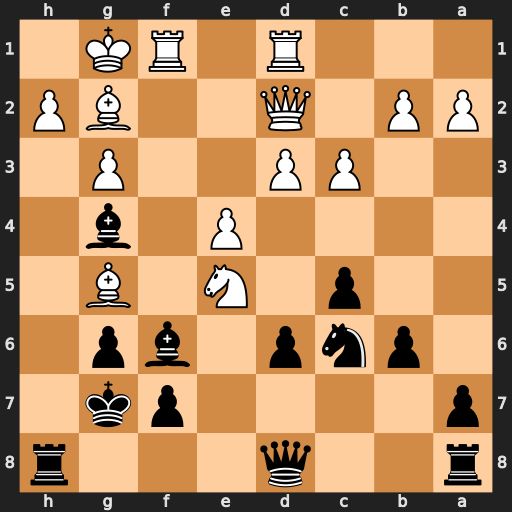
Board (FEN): r2q3r/p4pk1/1pnp1bp1/2p1N1B1/4P1b1/2PP2P1/PP1Q2BP/3R1RK1
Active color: b
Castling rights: -
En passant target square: -
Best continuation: Bxg5 Rxf7+ Kg8 Nxc6 Bxd2